Field crop: maize
Growth stage: 1
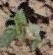
Species: datura